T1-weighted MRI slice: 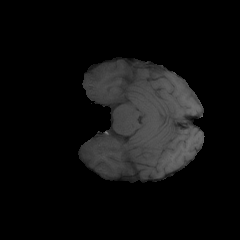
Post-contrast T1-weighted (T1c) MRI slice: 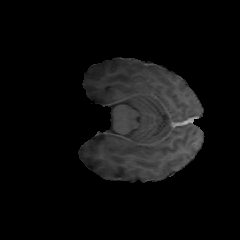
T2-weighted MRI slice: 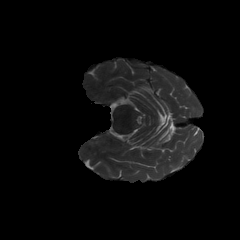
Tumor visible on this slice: no